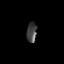
Tissue: prostate
Cell type: T cells
Senescence score: 0.3188
Nuclear area (px): 195
Mean DAPI intensity: 70.179